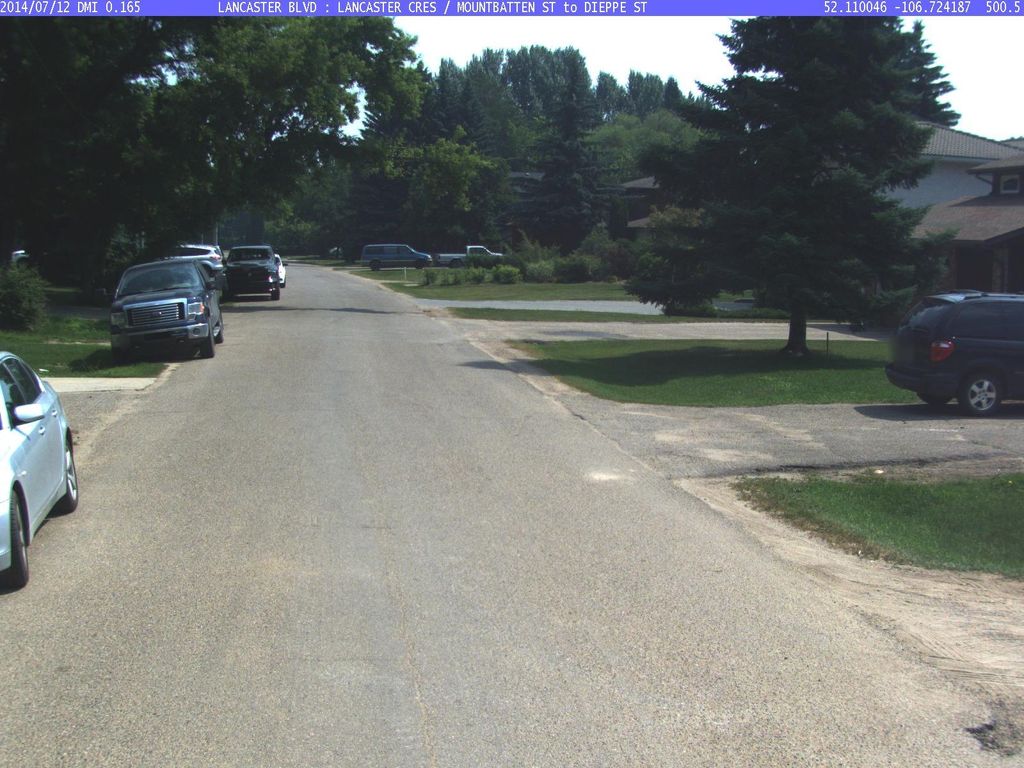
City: saskatoon